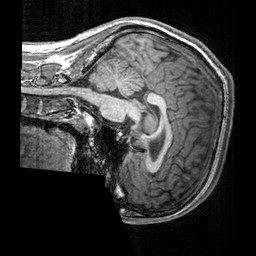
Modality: T1w
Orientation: sagittal
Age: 19
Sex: male
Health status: healthy
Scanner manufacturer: siemens
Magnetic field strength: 3 T
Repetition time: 2.3 s
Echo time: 0.00303 s